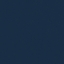
Land use / land cover class: SeaLake